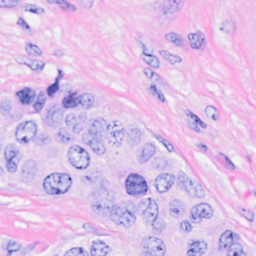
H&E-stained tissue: Breast